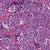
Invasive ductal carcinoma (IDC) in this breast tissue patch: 1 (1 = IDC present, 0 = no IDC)